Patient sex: M
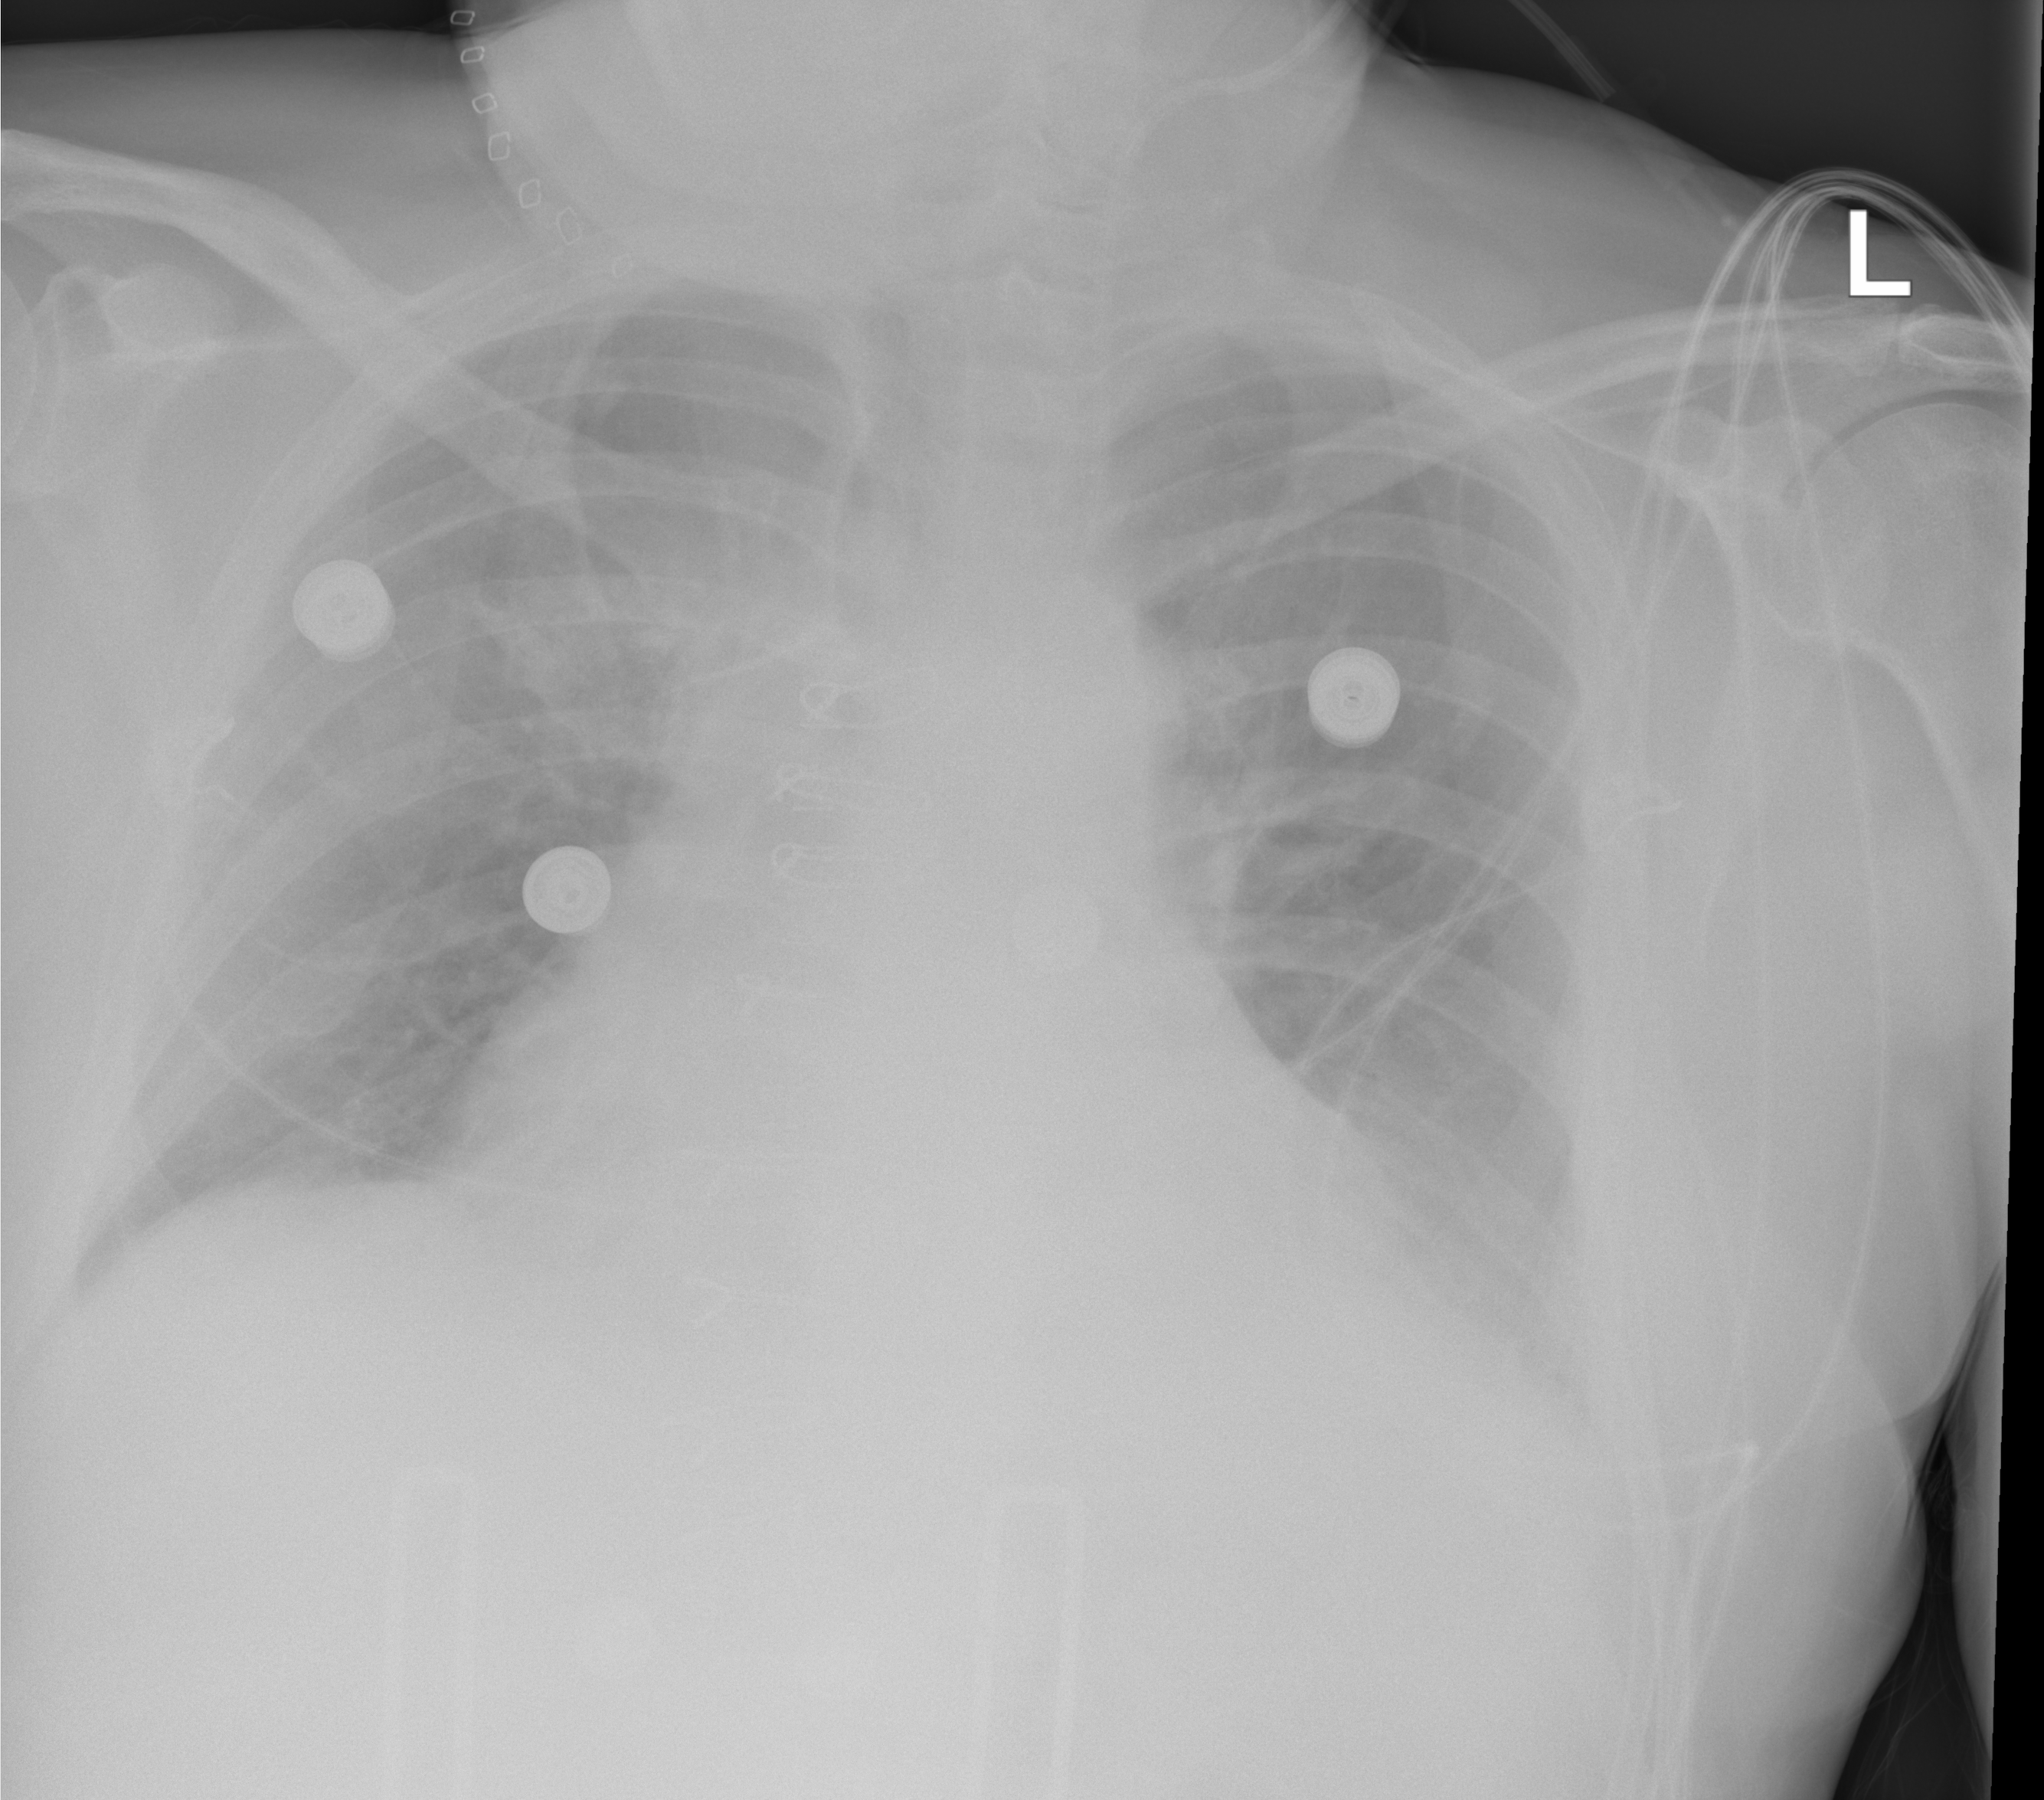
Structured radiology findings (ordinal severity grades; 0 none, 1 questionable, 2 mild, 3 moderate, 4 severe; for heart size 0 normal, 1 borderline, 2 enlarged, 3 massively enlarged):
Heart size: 2
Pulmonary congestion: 2
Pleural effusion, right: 2
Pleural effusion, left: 2
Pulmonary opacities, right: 0
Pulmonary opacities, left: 0
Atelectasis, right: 0
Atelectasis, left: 0